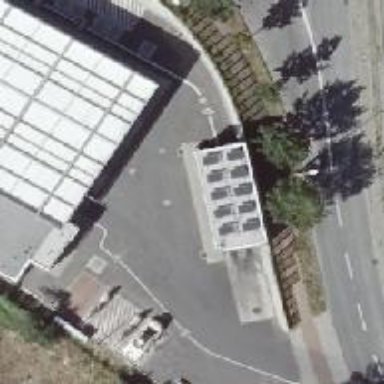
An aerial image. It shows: Road leading to fuel service station.